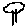
Label: tree